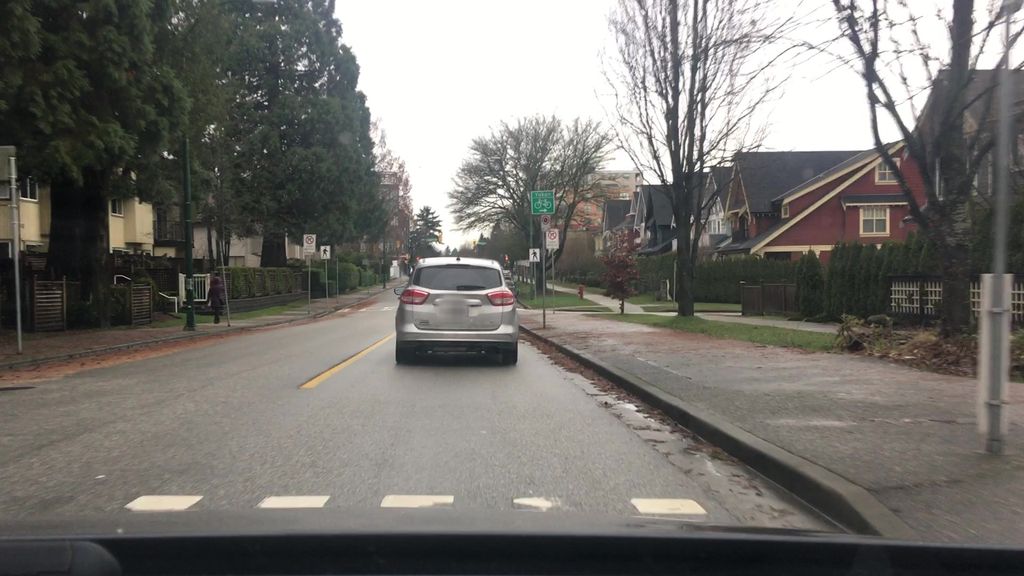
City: vancouver